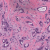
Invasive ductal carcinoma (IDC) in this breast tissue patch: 1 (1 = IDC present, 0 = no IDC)